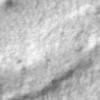
Label: no_change